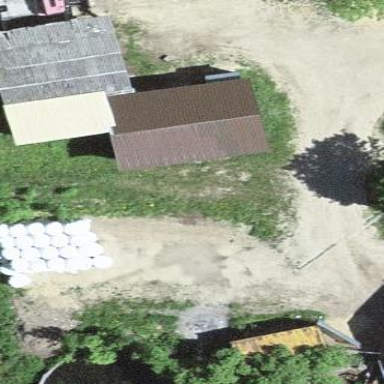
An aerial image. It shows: Shed.